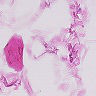
Metastatic tissue present: no